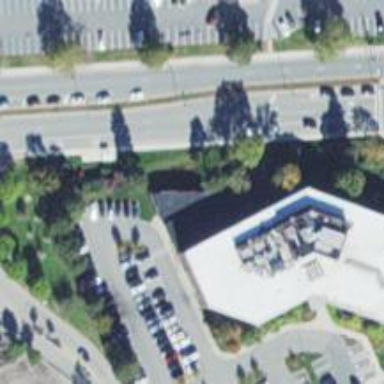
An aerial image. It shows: Office building.